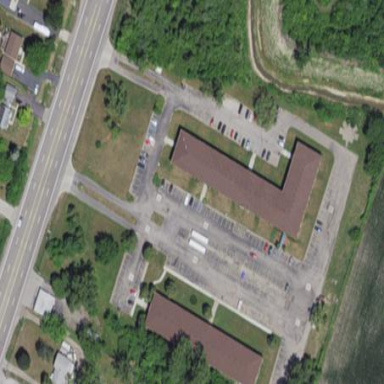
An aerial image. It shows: Parking area.